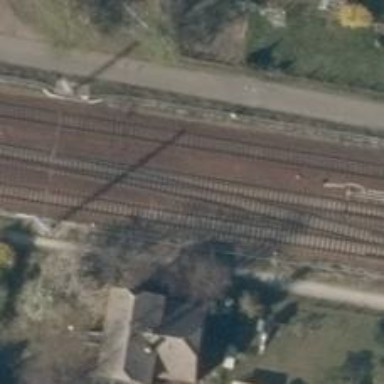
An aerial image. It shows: Railway track.